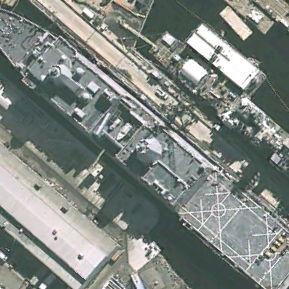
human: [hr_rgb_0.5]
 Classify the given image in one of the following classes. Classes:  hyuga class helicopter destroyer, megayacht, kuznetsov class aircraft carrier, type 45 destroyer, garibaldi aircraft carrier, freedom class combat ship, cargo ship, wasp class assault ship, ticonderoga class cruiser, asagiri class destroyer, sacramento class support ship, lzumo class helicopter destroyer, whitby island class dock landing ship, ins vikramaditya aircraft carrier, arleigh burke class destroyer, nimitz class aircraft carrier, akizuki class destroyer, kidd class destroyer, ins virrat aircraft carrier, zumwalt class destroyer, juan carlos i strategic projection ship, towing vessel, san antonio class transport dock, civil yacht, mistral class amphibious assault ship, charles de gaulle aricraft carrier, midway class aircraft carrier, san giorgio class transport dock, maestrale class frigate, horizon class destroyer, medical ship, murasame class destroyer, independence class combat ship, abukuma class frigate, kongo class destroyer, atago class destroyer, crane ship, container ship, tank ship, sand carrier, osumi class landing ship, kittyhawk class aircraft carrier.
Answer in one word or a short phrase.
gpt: San Antonio class transport dock